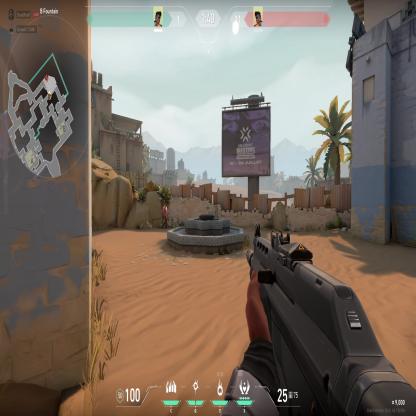
Label: enemy